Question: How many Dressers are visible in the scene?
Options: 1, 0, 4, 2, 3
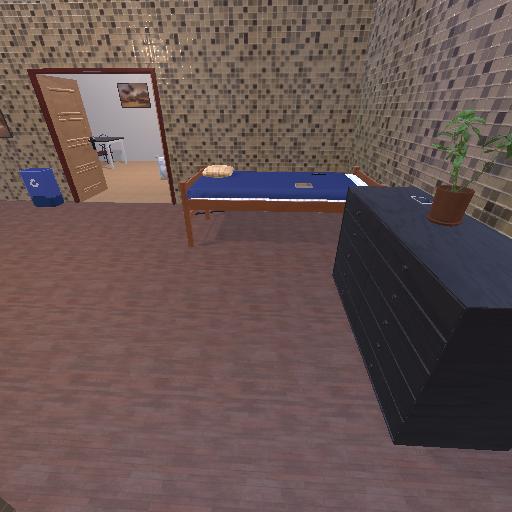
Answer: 1